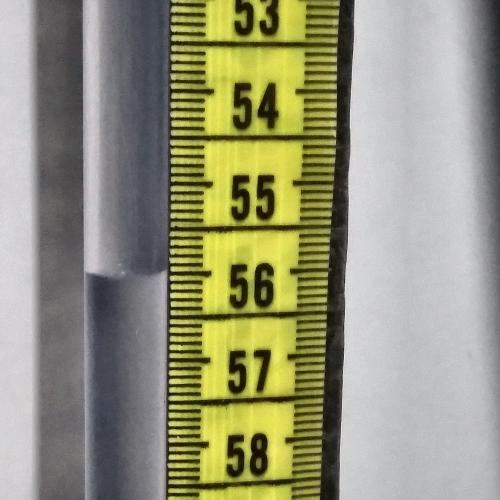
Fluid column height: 56.0 cm